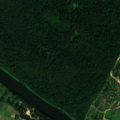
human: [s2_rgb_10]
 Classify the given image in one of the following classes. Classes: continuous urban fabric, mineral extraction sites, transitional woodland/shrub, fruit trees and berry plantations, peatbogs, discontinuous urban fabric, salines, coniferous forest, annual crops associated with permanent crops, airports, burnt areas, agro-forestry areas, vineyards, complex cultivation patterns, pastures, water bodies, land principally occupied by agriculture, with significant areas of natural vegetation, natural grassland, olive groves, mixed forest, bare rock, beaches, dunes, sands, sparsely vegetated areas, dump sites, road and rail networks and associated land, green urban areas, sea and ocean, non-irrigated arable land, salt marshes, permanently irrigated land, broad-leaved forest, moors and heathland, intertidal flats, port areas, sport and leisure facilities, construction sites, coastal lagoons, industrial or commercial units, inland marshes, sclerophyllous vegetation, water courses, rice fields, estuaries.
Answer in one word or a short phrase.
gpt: complex cultivation patterns, coniferous forest, mixed forest, transitional woodland/shrub, water courses